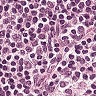
Metastatic tissue present: no